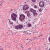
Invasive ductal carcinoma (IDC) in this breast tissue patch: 0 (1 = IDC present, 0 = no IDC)